Aerial crown-view tile of a tropical tree (Barro Colorado Island, Panama), acquired 20250818:
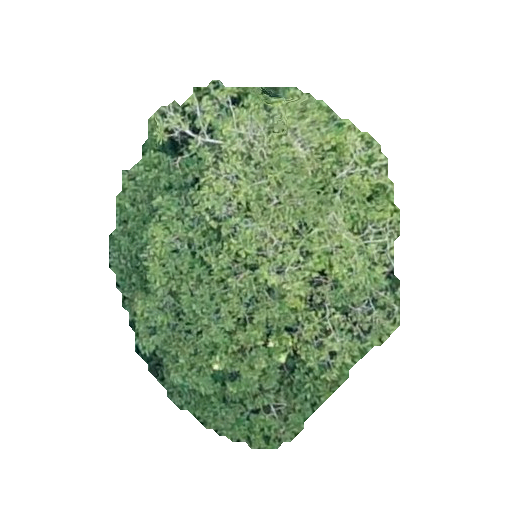
Species: Dipteryx oleifera
GBIF accepted scientific name: Dipteryx oleifera
Crown area: 114.124 m²